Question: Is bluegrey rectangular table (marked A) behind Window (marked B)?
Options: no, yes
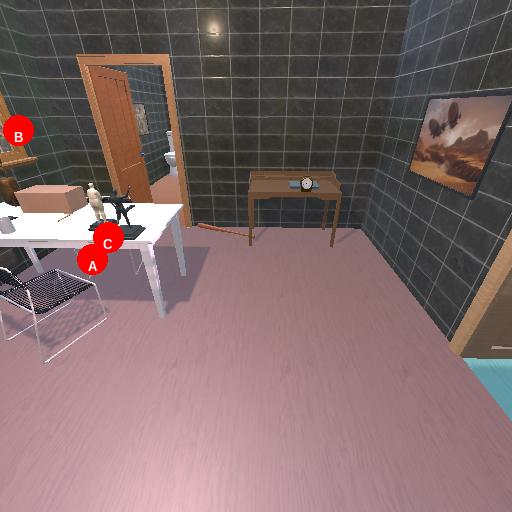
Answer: no